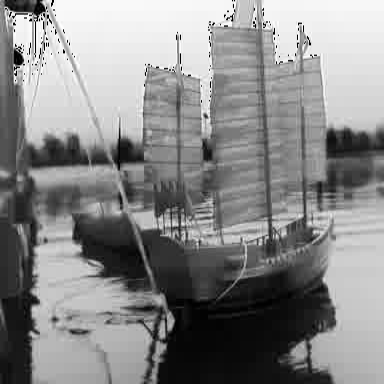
There are two objects shown in the infrared image, including a sailboat, and a container_ship.